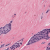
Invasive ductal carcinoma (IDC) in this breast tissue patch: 1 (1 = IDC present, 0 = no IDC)